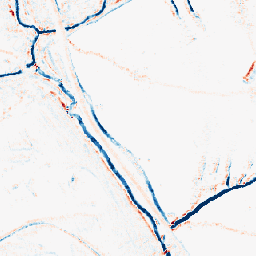
Category: morphological
Decomposition family: morphological_ellipse
Decomposition parameters: operation: average
width: 5
height: 5
Upsampling method: nearest
Upsampling parameters: scale: 4
Upsampling scale: 4